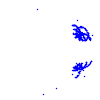
Particle: kaon